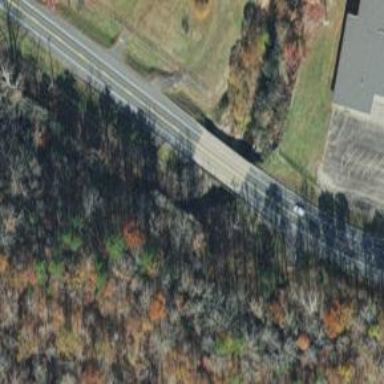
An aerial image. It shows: Beam bridge on primary highway.